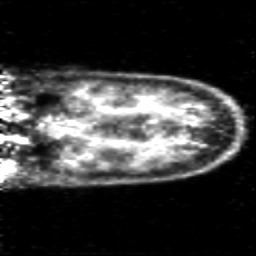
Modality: PET
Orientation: coronal
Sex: female
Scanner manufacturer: siemens